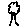
Label: tree